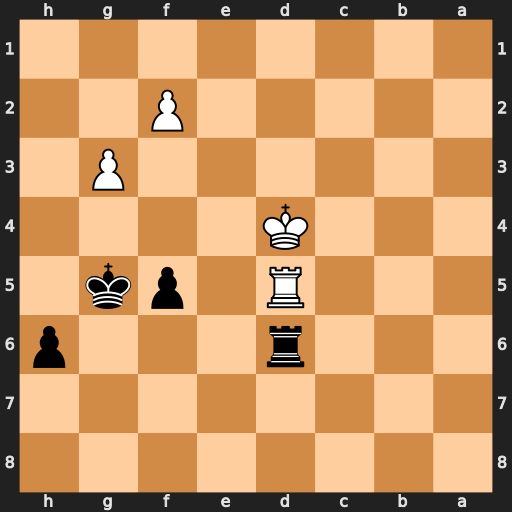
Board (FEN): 8/8/3r3p/3R1pk1/3K4/6P1/5P2/8
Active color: b
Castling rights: -
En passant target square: -
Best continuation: Rxd5+ Kxd5 Kg4 Ke5 h5 Kf6 f4 Kg6 f3 Kh6 h4 gxh4 Kxh4